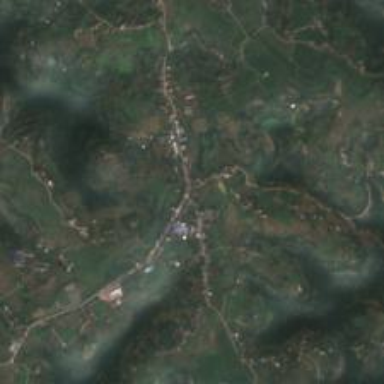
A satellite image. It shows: Township classified as town.